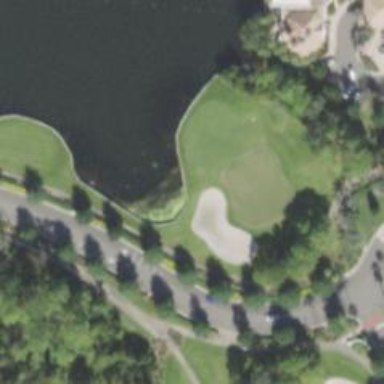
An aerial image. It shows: View of golf hole.